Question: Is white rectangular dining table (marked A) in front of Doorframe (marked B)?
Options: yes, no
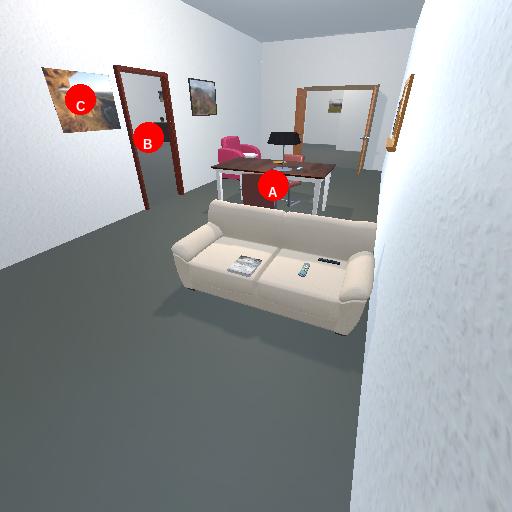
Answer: yes